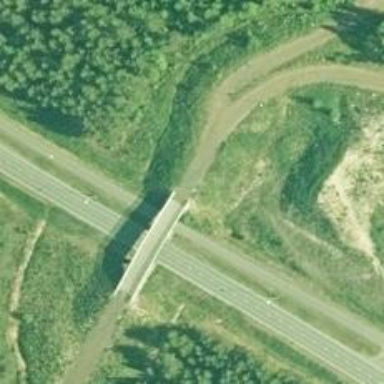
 with grooming for classic and skating styles."